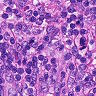
Metastatic tissue present: no